Question: I have a dump from hprof that I'm viewing in Eclipse Memory Analyzer.
My hprof shows a particular object that's taking up significantly more memory than I expect. I'm trying to figure out WHICH bitmap this is.
It turns out that I appear to be able to save the complete dump of the bitmap to a file:

The resulting file on the filesystem is the full 2,915,840 bytes, so it appears to include all of the bitmap data I should theoretically need in order to view the file. However, I can't tell what format it's in, or how to convert it.
The output of file and identify is not particularly illuminating:
'''
$ file /Users/mike/Desktop/foo.bmp
/Users/mike/Desktop/foo.bmp: data
$ identify /Users/mike/Desktop/foo.bmp
identify: improper image header '/Users/mike/Desktop/foo.bmp' @ error/bmp.c/ReadBMPImage/590.
'''
My question is, what do I need to do in order to view the <URL> on my mac?
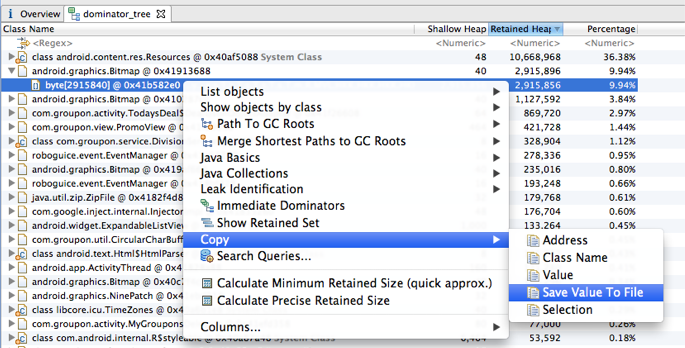
Answer: The answer appears to be here: <URL>
However, I had some difficulty getting it to work.